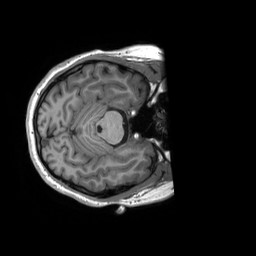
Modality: T1w
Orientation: axial
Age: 21
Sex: female
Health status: healthy
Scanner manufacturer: siemens
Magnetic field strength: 3 T
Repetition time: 2.53 s
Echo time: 0.00227 s